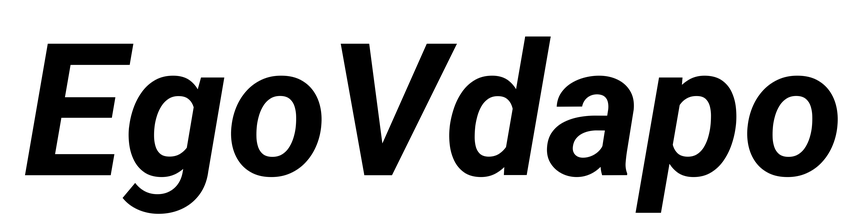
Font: Roboto-Italic_Bold_Italic